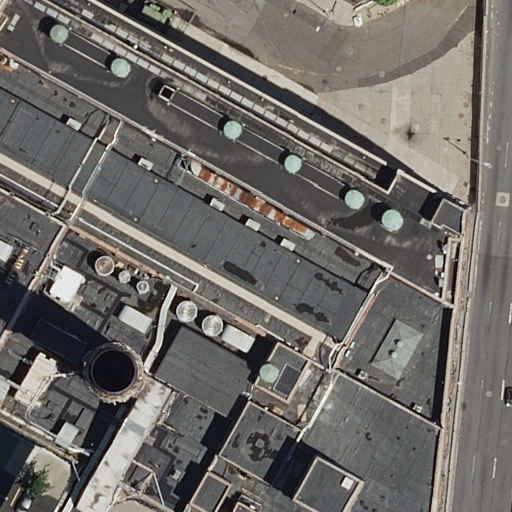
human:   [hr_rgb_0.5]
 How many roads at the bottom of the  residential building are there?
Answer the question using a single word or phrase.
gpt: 0

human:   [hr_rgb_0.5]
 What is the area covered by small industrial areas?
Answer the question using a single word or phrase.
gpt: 0m2

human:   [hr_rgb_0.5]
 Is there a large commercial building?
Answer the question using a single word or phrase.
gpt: no

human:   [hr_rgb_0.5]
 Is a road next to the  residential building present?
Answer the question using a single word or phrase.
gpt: yes

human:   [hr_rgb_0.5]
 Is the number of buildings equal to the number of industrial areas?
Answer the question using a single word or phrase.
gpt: no

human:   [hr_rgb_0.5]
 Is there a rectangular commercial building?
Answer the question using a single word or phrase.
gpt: no

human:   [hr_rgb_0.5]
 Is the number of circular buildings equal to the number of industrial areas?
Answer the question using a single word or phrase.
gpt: no

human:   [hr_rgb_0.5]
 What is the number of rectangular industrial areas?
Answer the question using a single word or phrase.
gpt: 0

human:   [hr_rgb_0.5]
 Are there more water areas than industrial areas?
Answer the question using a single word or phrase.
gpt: no

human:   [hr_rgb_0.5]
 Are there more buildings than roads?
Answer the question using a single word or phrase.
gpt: no

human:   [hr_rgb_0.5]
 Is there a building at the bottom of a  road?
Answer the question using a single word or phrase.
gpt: yes

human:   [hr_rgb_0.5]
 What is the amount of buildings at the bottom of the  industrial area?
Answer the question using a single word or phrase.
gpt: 2

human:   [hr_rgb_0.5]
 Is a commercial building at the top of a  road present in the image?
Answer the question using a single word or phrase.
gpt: no

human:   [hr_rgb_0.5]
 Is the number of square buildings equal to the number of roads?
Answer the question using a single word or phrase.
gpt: no

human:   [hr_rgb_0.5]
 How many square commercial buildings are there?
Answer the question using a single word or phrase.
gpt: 0

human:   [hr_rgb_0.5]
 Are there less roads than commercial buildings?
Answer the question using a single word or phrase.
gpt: no

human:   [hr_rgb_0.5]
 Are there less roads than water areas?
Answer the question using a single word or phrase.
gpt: no

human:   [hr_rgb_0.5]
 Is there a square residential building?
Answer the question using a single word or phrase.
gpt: no

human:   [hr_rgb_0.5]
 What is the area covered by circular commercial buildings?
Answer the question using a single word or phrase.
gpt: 0m2

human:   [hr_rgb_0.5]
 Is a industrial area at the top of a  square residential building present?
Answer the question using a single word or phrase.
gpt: no

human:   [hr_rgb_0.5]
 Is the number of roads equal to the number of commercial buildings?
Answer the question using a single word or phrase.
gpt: no

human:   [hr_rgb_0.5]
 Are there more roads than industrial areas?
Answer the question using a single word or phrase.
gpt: yes

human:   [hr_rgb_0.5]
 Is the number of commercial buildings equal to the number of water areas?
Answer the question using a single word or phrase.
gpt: yes

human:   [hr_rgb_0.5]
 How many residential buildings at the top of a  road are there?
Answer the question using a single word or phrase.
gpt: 0

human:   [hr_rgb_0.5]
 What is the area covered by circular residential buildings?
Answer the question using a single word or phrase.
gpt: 0m2

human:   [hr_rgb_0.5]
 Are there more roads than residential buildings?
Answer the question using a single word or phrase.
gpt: yes

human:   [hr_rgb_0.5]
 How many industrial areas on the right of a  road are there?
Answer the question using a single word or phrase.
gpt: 0

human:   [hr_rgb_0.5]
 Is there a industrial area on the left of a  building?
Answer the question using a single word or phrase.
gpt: yes

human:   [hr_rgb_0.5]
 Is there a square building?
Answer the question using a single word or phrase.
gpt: no

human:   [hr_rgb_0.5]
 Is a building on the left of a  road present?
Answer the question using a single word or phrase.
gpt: yes

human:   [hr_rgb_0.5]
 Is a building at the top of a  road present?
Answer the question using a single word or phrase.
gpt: yes

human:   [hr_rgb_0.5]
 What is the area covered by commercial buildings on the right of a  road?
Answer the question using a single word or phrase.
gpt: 0m2

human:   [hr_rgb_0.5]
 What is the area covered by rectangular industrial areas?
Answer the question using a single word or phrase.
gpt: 0m2

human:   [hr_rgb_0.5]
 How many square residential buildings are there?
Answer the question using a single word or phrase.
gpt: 0

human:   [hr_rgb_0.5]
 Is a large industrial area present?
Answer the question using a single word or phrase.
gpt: yes

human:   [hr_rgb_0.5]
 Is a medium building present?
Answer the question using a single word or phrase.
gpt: yes